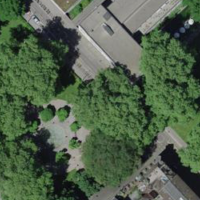
EUNIS habitat code: 53
Species observed at this site:
Corvus frugilegus
Onopordum acanthium
Parietaria judaica
Lamium purpureum
Stellaria media
Hedera helix